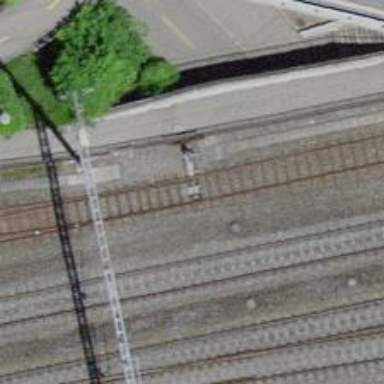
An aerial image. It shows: Railway switch.